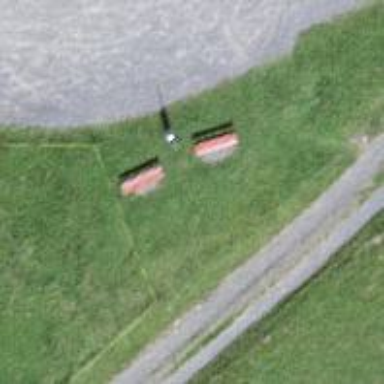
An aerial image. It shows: Bench.